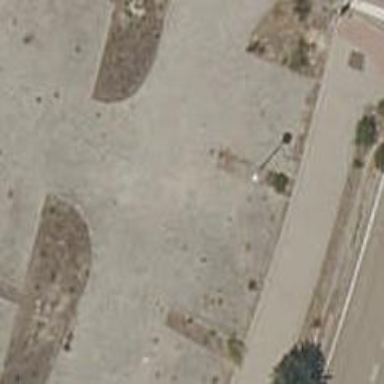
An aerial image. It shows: Road serving as parking aisle.